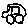
Label: car